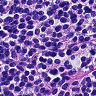
Metastatic tissue present: no